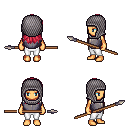
a pixel art fantasy rpg character, female body template, human, tanned skin, steel chest armor, white pants, ruby red unkempt hairstyle, chain hood, spear, four views (front, back, left, right), 2x2 character sprite sheet, small pixel art, hard edges, no anti-aliasing